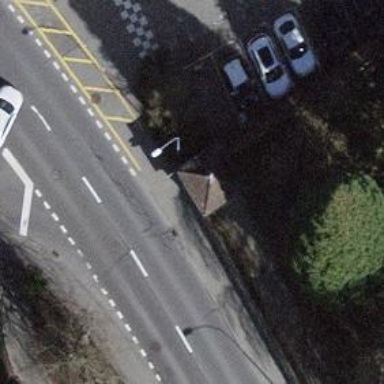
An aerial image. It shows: Car-sharing service available at this location.